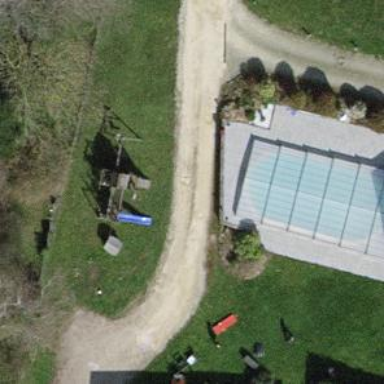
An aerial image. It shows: Greenhouse.